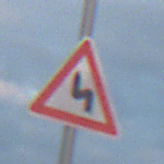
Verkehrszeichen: DoppelkurveZunaechstLinks
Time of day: SunriseSunset
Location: Outdoor (Nature)
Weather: PartlyCloudy
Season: NotSpecified
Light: Natural